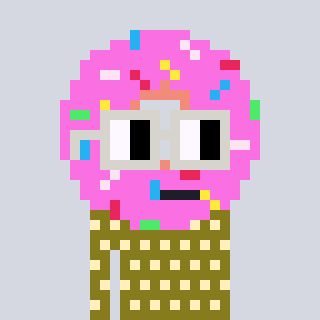
a pixel art character with square light gray glasses, a doughnut-shaped head and a gunk-colored body on a cool background